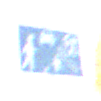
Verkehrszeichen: BeginnVerkehrsberuhigterBereich
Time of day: SunriseSunset
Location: Roofed (Suburban)
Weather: Clear
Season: NotSpecified
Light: Natural